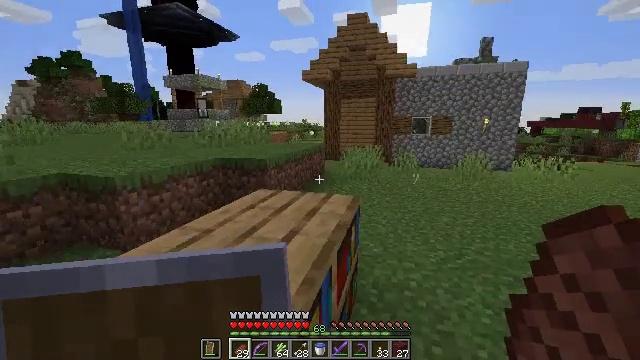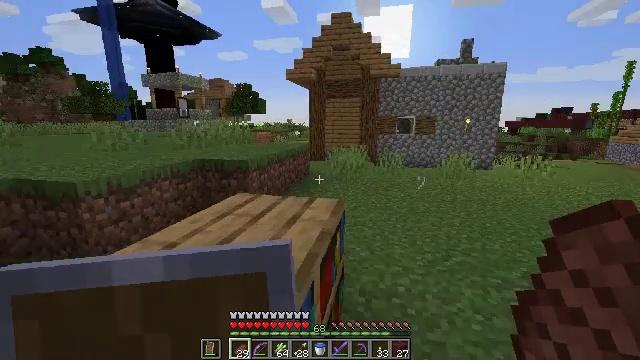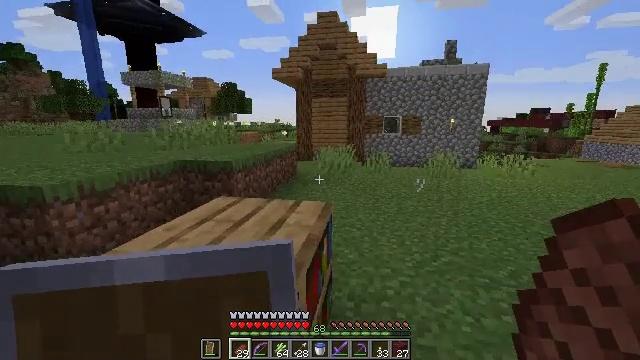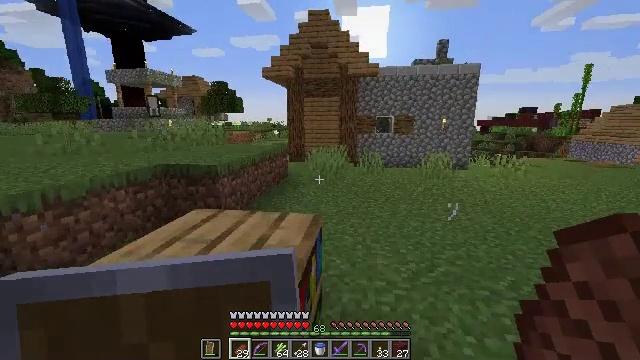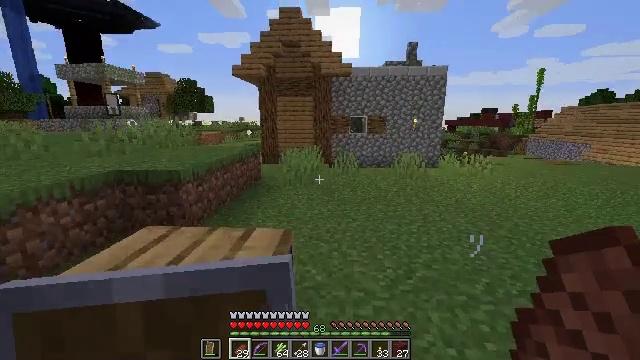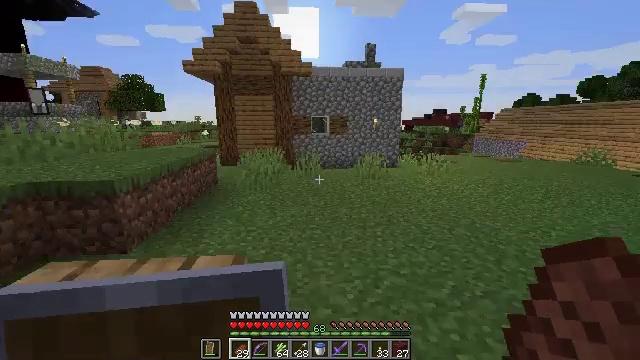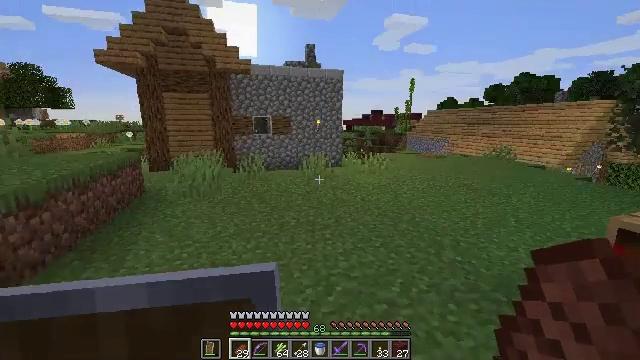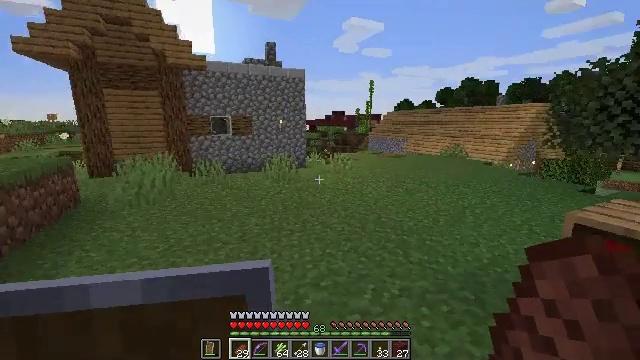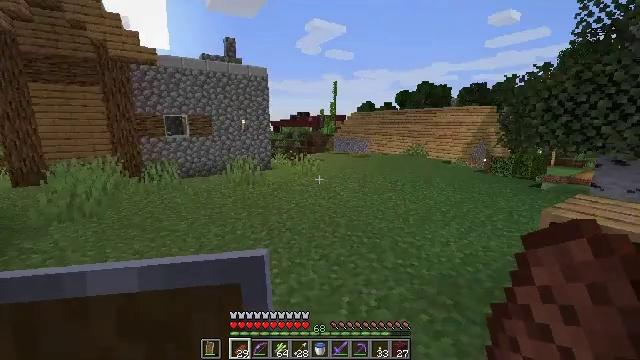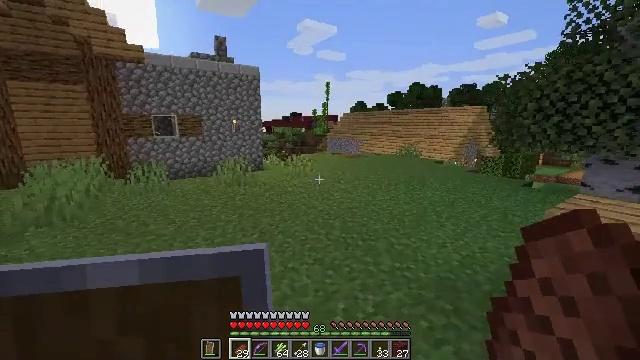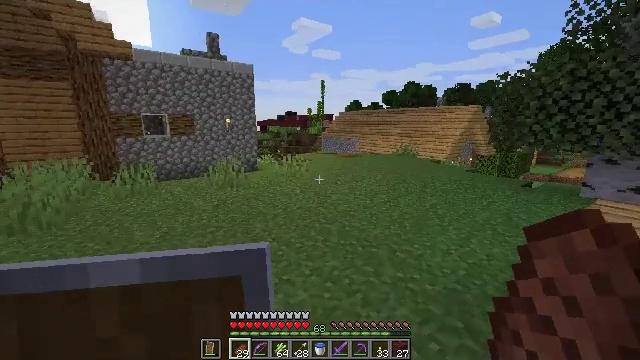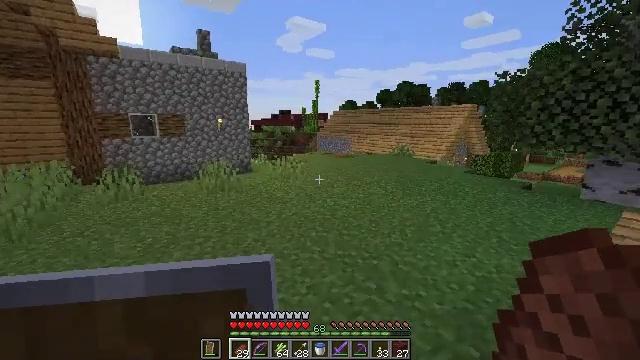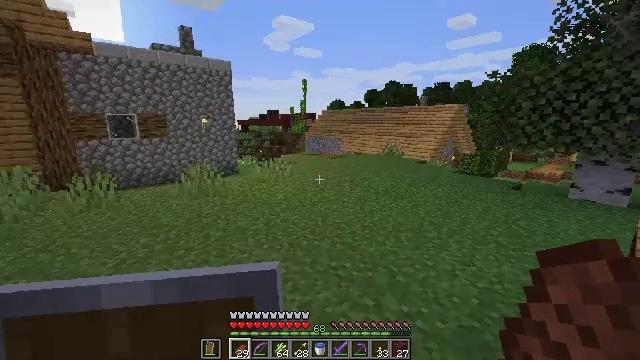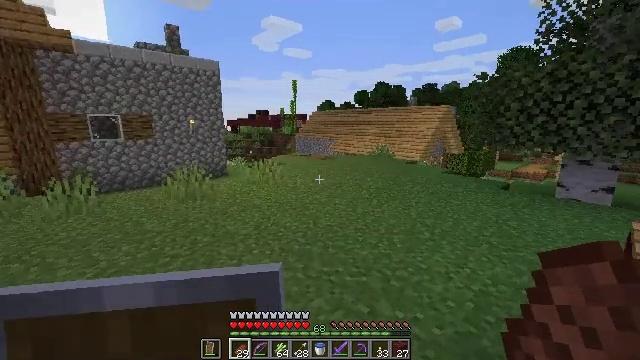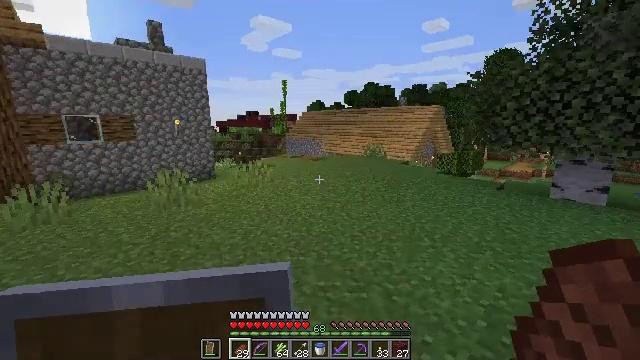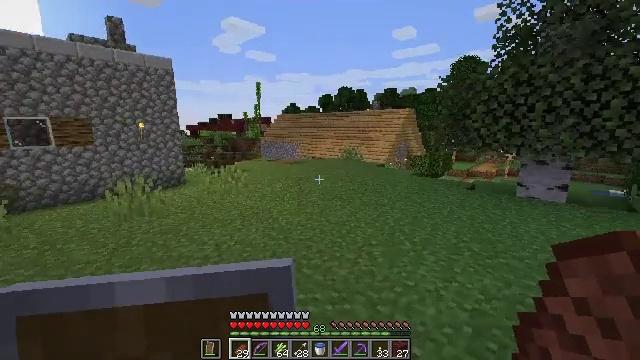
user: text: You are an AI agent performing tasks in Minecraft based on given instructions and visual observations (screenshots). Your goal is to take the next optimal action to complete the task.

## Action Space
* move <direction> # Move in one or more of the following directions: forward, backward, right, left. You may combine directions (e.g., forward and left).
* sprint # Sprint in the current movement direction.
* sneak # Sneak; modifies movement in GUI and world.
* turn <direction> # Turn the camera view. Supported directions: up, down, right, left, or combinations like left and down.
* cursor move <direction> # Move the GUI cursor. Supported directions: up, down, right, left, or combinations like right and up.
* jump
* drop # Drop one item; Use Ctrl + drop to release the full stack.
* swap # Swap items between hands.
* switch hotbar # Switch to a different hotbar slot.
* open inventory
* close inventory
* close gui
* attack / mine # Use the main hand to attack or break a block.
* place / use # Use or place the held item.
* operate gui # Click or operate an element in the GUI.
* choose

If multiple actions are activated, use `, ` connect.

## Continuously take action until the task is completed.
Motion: motion action
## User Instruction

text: Harvest a pumpkin from the field.
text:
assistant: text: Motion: move forward, turn right
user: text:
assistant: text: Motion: move forward, turn right
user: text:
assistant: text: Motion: move forward, turn right
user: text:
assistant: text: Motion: move forward, turn right
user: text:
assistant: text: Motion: move forward, turn right
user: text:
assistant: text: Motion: move forward, turn right
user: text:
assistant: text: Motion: move forward, turn right
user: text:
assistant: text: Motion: move forward, turn right
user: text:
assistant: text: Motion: move forward, turn right
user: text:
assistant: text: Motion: move forward, turn right
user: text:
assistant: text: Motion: move forward, turn right
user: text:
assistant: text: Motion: move forward, turn right
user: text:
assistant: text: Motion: move forward, turn right
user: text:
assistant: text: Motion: move forward, turn right
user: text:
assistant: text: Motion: move forward, turn right
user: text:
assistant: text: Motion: move forward, turn right
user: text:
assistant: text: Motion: turn right
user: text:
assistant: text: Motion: turn right
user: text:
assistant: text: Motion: turn right and down
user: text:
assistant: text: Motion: turn right and down
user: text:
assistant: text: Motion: turn up
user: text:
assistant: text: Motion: no_op
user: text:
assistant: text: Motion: move back
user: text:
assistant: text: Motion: move back, turn right
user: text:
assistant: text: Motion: move back, turn right
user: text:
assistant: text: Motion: move back, turn right
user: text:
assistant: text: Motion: move back, turn right
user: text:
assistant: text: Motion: turn right
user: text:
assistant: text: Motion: no_op
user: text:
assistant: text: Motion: no_op